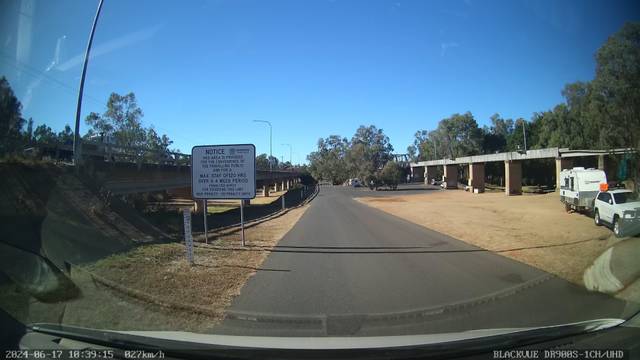
Region: Australia
Coordinates: -23.53, 148.166